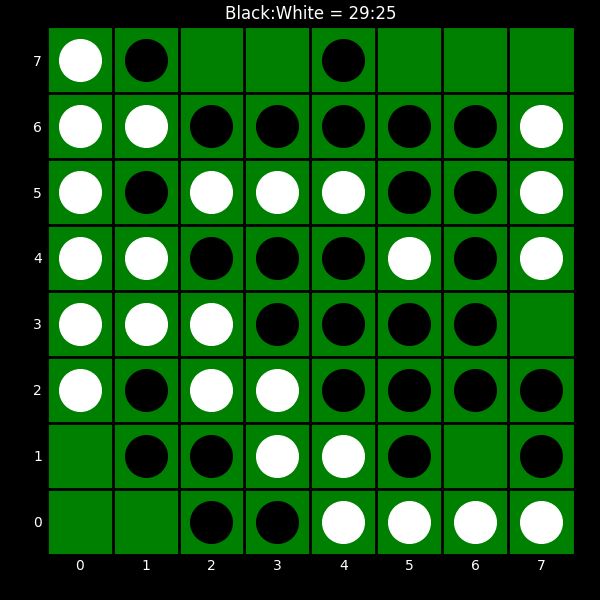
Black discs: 29
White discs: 25